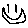
Label: smiley face